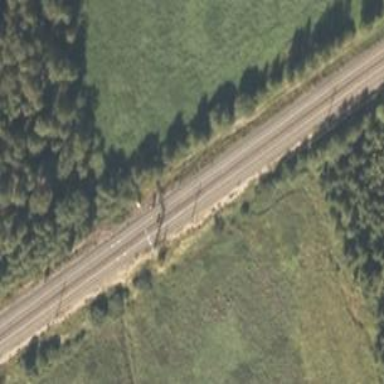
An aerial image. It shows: Railway signal.